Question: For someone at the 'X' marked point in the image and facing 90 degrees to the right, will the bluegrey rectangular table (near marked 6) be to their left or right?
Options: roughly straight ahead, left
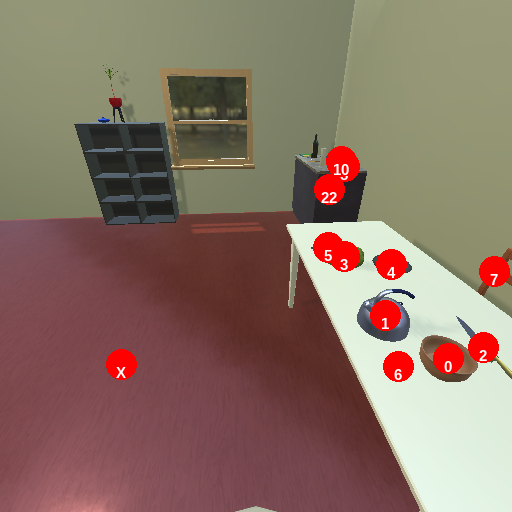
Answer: roughly straight ahead